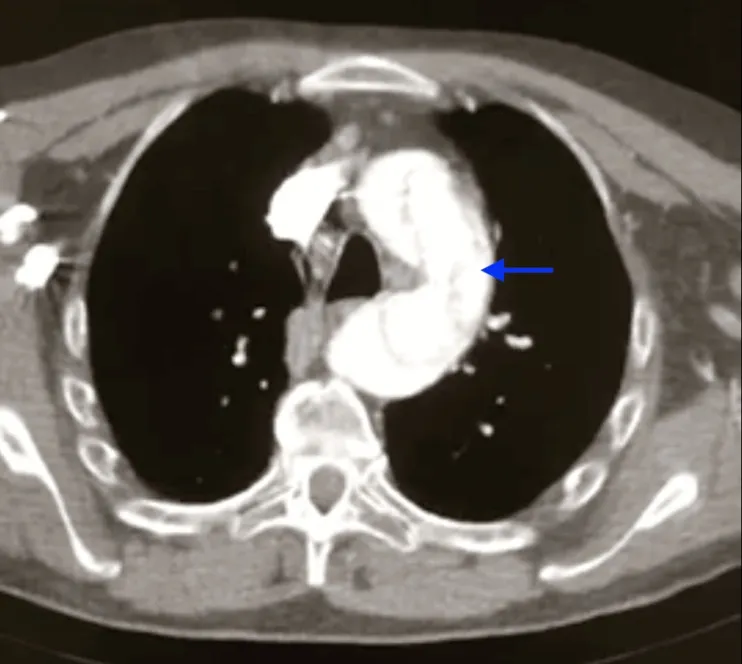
CT angiography showing aortic dissection at the level of the aortic arch; blue arrow points to the false lumen.
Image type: radiology (ct)